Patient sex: M
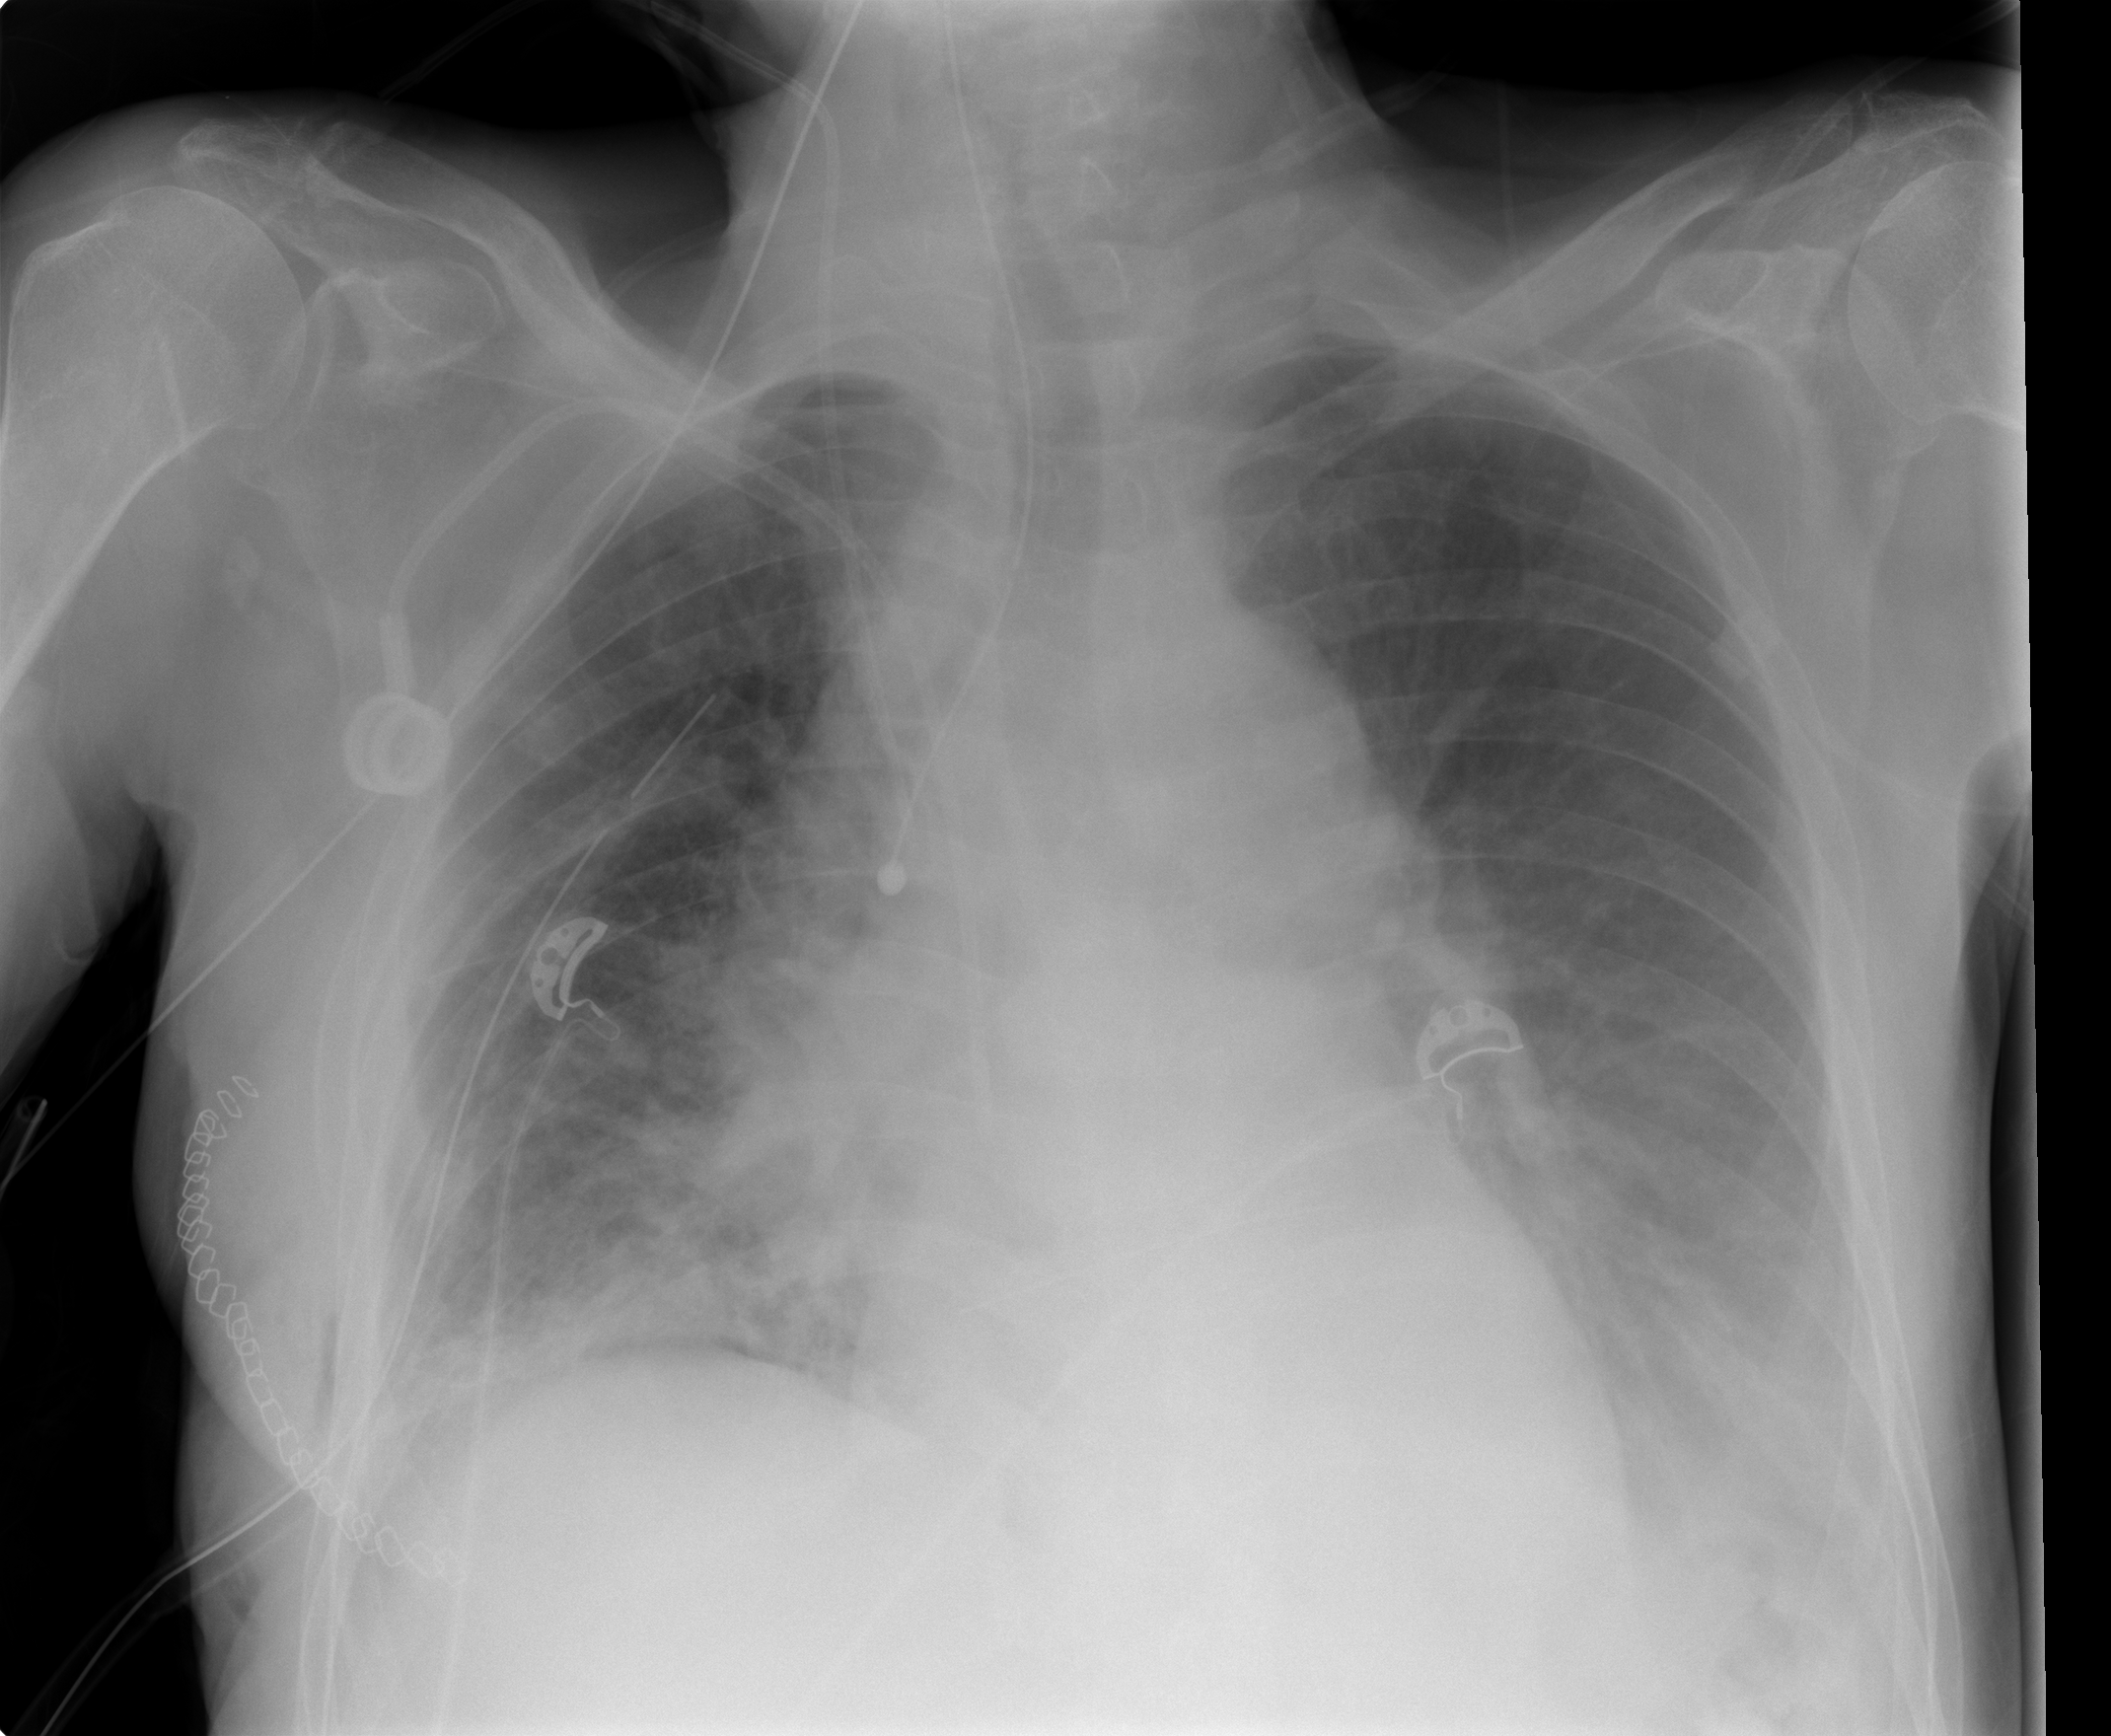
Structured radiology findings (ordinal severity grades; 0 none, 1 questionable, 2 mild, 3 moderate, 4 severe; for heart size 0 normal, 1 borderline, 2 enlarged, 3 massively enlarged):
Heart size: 0
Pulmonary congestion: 2
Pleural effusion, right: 2
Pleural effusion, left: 2
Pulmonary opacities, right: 2
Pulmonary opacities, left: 0
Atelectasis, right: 2
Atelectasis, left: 2